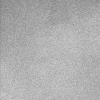
Atmospheric dust classification: dusty